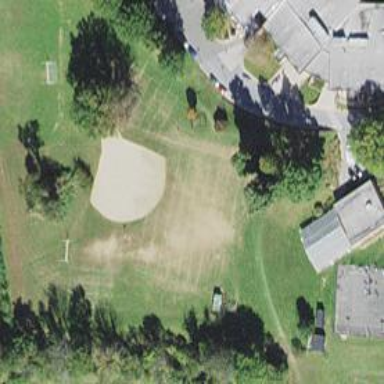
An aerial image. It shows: Baseball pitch for leisure land activities.